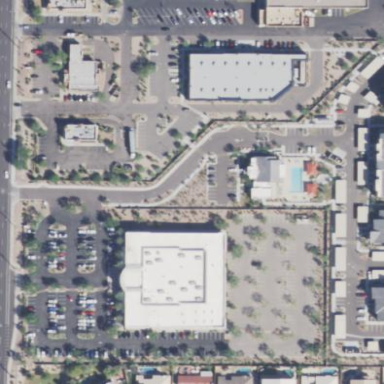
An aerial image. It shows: Retail area.